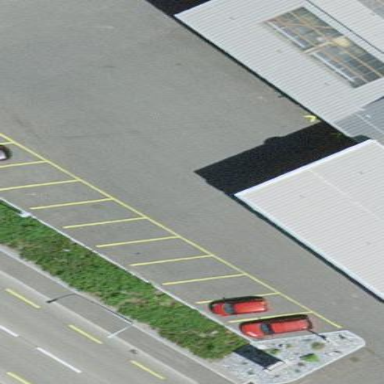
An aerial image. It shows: Parking available on the street side.